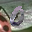
Label: 0